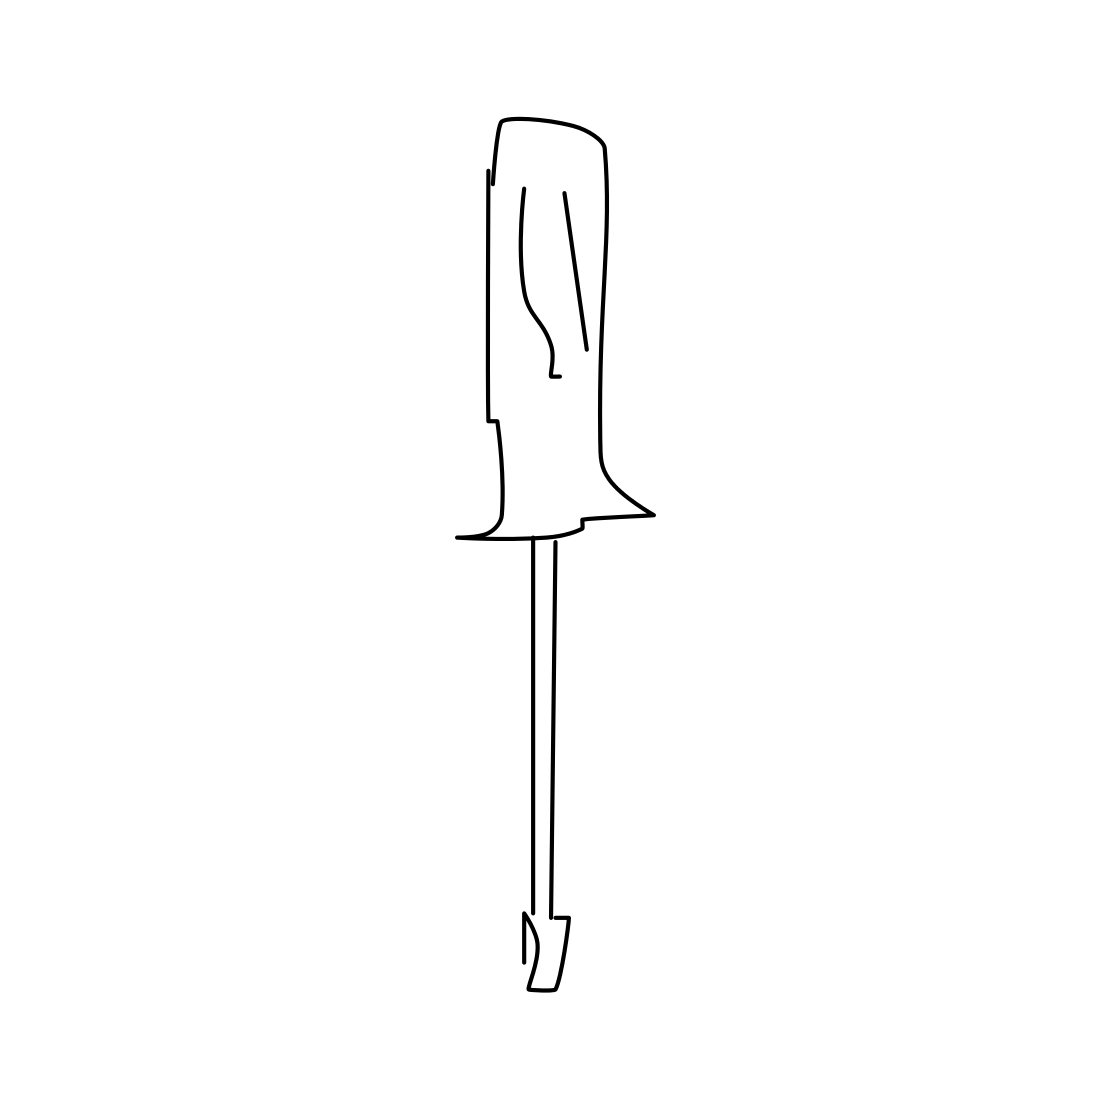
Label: screwdriver